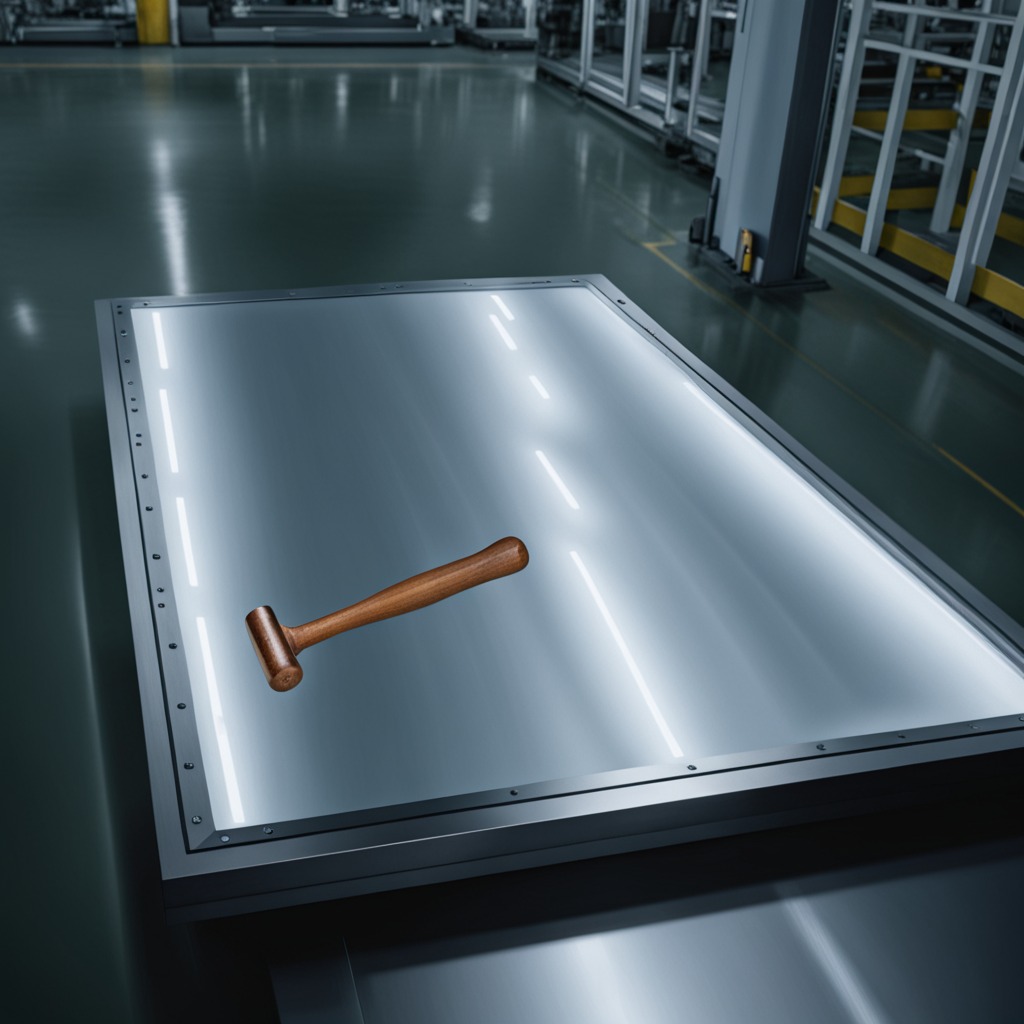
A hammer is lying on the metal table in a machine shop under fluorescent lights.